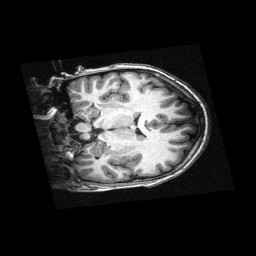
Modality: T1w
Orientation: coronal
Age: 11
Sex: male
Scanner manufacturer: siemens
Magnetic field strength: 3 T
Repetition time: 2.3 s
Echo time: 0.00336 s